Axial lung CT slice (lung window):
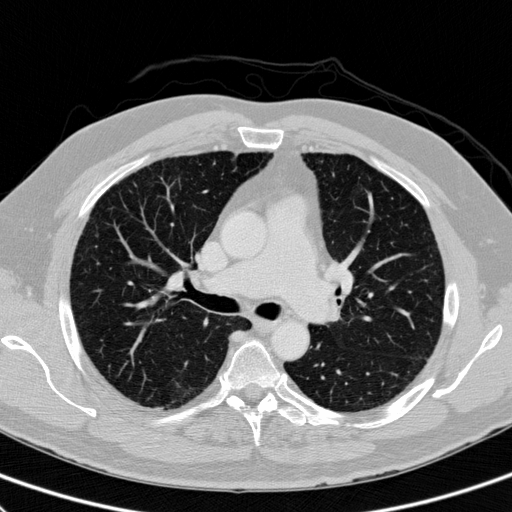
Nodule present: no